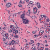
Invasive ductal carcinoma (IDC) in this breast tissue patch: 0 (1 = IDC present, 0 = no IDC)